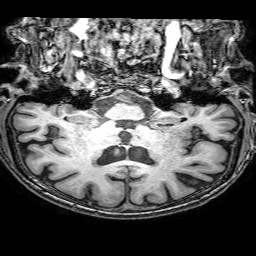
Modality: T1w
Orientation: sagittal
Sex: male
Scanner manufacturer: philips
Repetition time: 0.008175 s
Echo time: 0.00377 s